Field crop: maize
Growth stage: 2
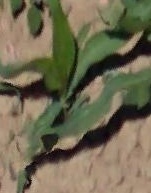
Species: maize